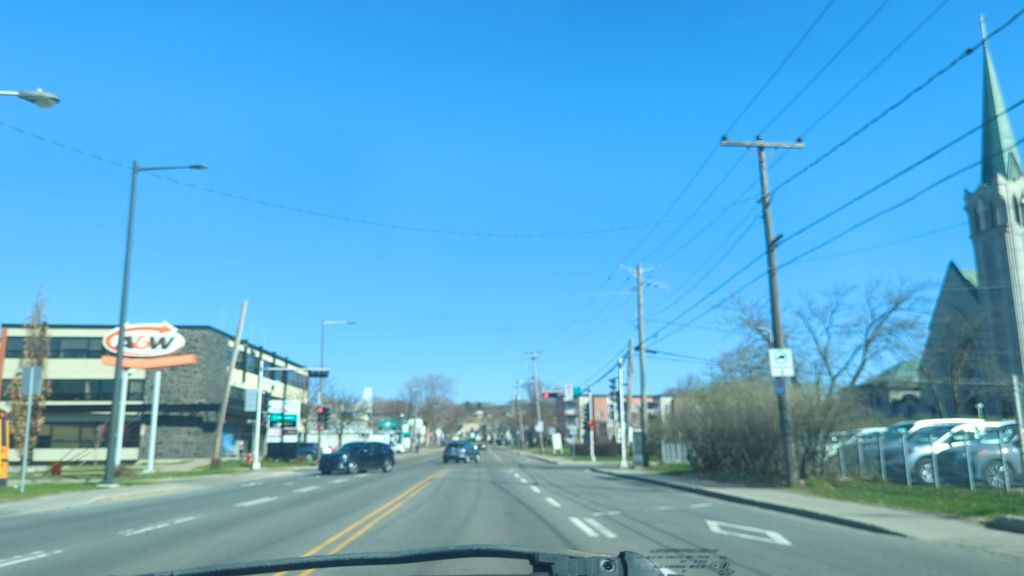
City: quebec_city